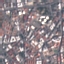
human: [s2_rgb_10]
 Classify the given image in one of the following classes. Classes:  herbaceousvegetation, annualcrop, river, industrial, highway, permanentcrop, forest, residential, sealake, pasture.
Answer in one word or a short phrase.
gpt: Residential